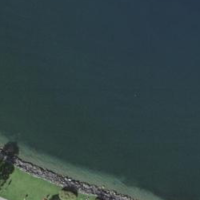
EUNIS habitat code: 14
Species observed at this site:
Chroicocephalus ridibundus
Anas platyrhynchos
Podiceps cristatus